Field crop: maize
Growth stage: 2
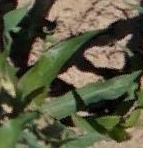
Species: maize